Question: The test is simple. A font face is applied to all the elements. for some reason, the stress characters are cropped from the top. This happens only for the uppercase characters with font lower than 300px. The problem is not visible for lowercase character.
Here is the screenshot:

The test source files are @ <URL>
live example @ <URL>
Thank you in advance :)
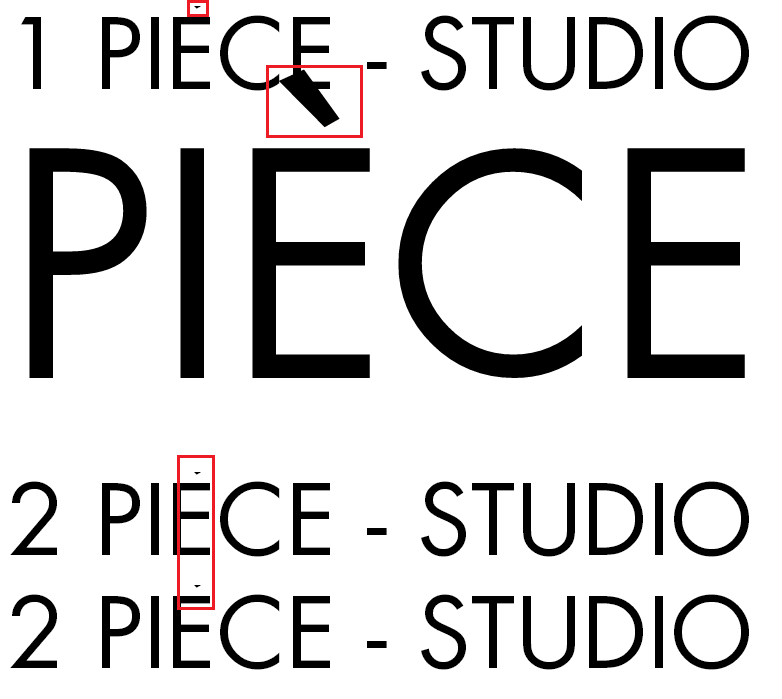
Answer: This seems to be a problem with the font, a problem that manifests itself in some rendering environments. Testing with the .ttf font in Word 2007, I see the letter E (E with grave accent) as E with no hint of any diacritic mark above it; the same applies to other letters with diacritic marks. If I select the text, I can see the letters placed very high, with considerable space below baseline and practically no space above the height of capital letters. It is as if the baseline were set very high. Setting a large line height value does not help.
Contact the font vendor, or the third party that was used to produce the font files. While waiting for a fix, consider using some other font instead.